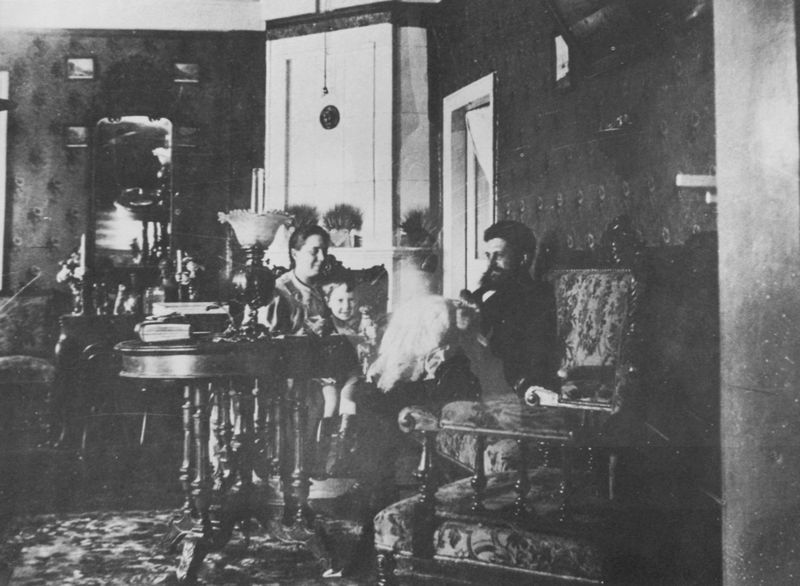
Titel: »Fin-de-siècle«-Interieur, Ort unbekannt
Künstler: Russischer Photograph
Schlagwörter: dunkel, mann, weiß, frauen, menschen, sitzen, frau, grau, hell, lampe, licht, männer, raum, schwarz, stuhl, stühle, tisch, tür, zimmer, teppich, bart, wand, mensch, innenraum, möbel, spiegel, qualm, rauch, interieur, sessel, familie, kind, genre, kinder, rund, lächeln, bücher, schrank, sofa, wohnzimmer, fußboden, russland, mauer, tapete, stube, junge, foto, fotografie, photographie, lachen, idyll, sitzecke, biedermeier, schwraz, familienfoto